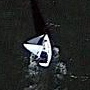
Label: civil